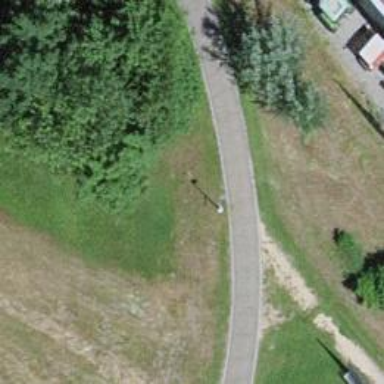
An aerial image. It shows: Asphalt path.